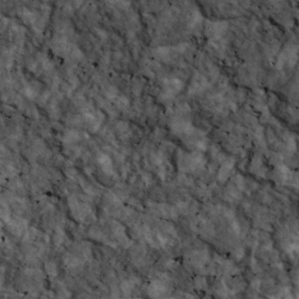
Label: non_frost